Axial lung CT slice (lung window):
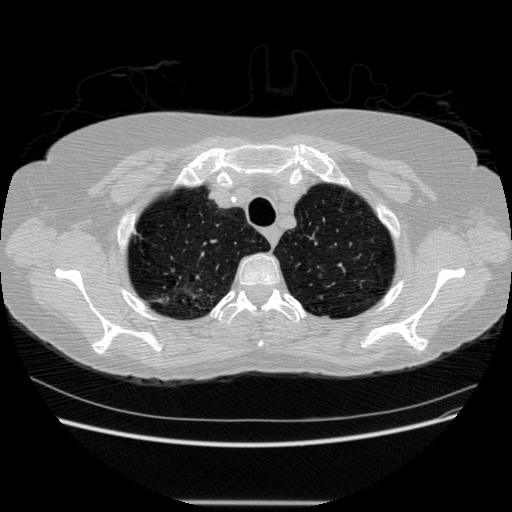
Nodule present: no